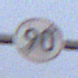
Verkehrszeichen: EndeGeschwindigkeit90
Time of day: SunriseSunset
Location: Outdoor (Nature)
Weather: Overcast
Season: NotSpecified
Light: Natural